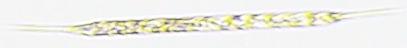
Label: Rhizosolenia